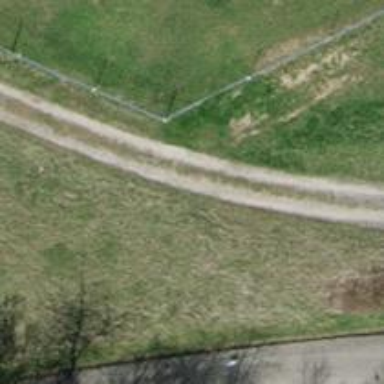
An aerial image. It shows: Compacted track road with grade3 tracktype.